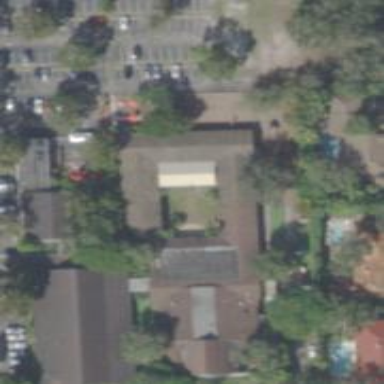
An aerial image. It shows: School.